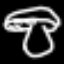
Label: mushroom